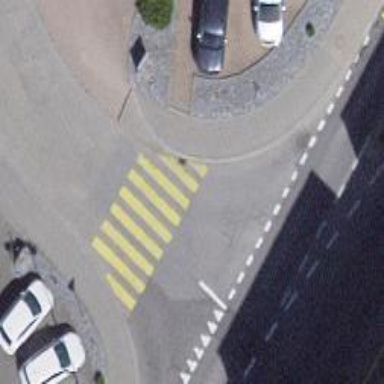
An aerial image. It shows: Pedestrian crossing with zebra markings on the footway.